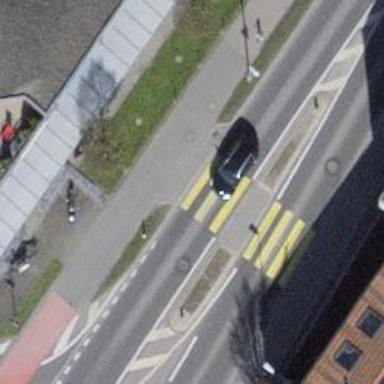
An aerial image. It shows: Zebra crossing on footway.